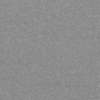
Label: dusty